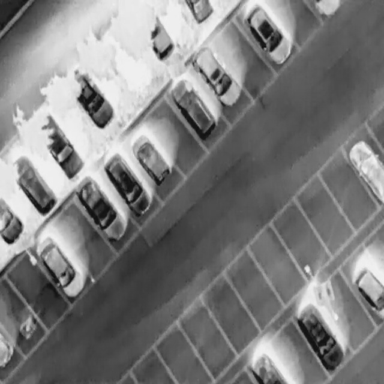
There are 15 Cars in the infrared image.